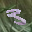
Label: 3